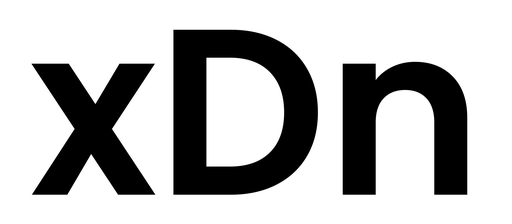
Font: Poppins-SemiBold